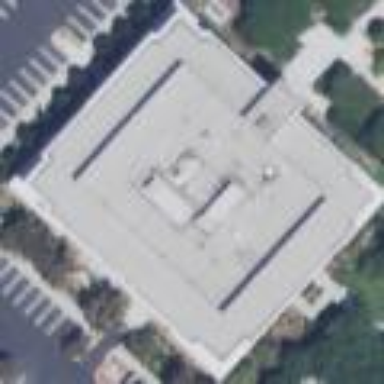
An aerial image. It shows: Office building.